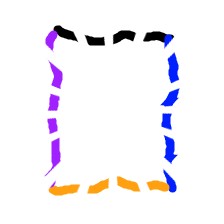
Shape: rectangle